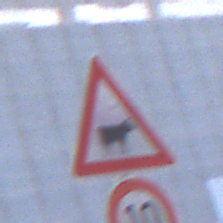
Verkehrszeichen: ViehtriebLinks
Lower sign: Geschwindigkeit10
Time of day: SunriseSunset
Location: Outdoor (Urban)
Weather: PartlyCloudy
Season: NotSpecified
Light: Natural